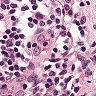
Metastatic tissue present: no